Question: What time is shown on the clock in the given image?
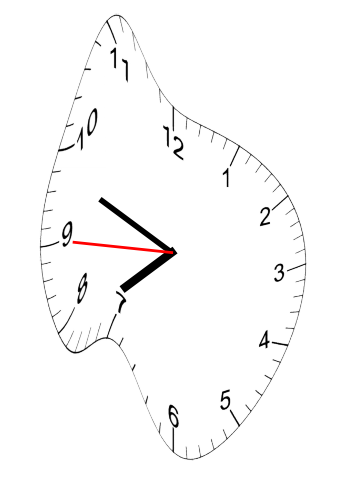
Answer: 07:48:45